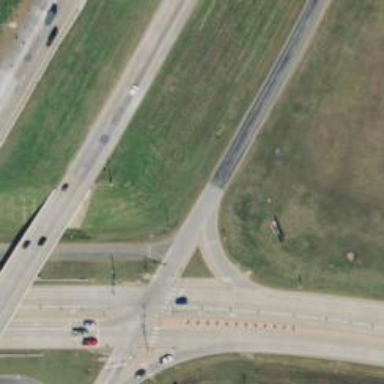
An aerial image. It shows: Secondary link road.